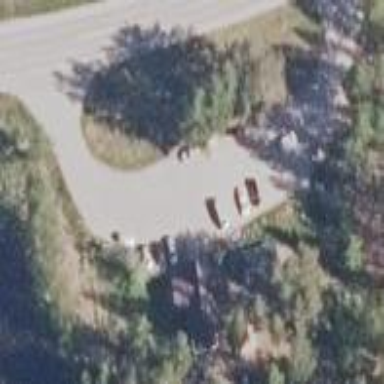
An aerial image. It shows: Rest area on the road.